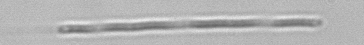
Label: Leptocylindrus